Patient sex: F
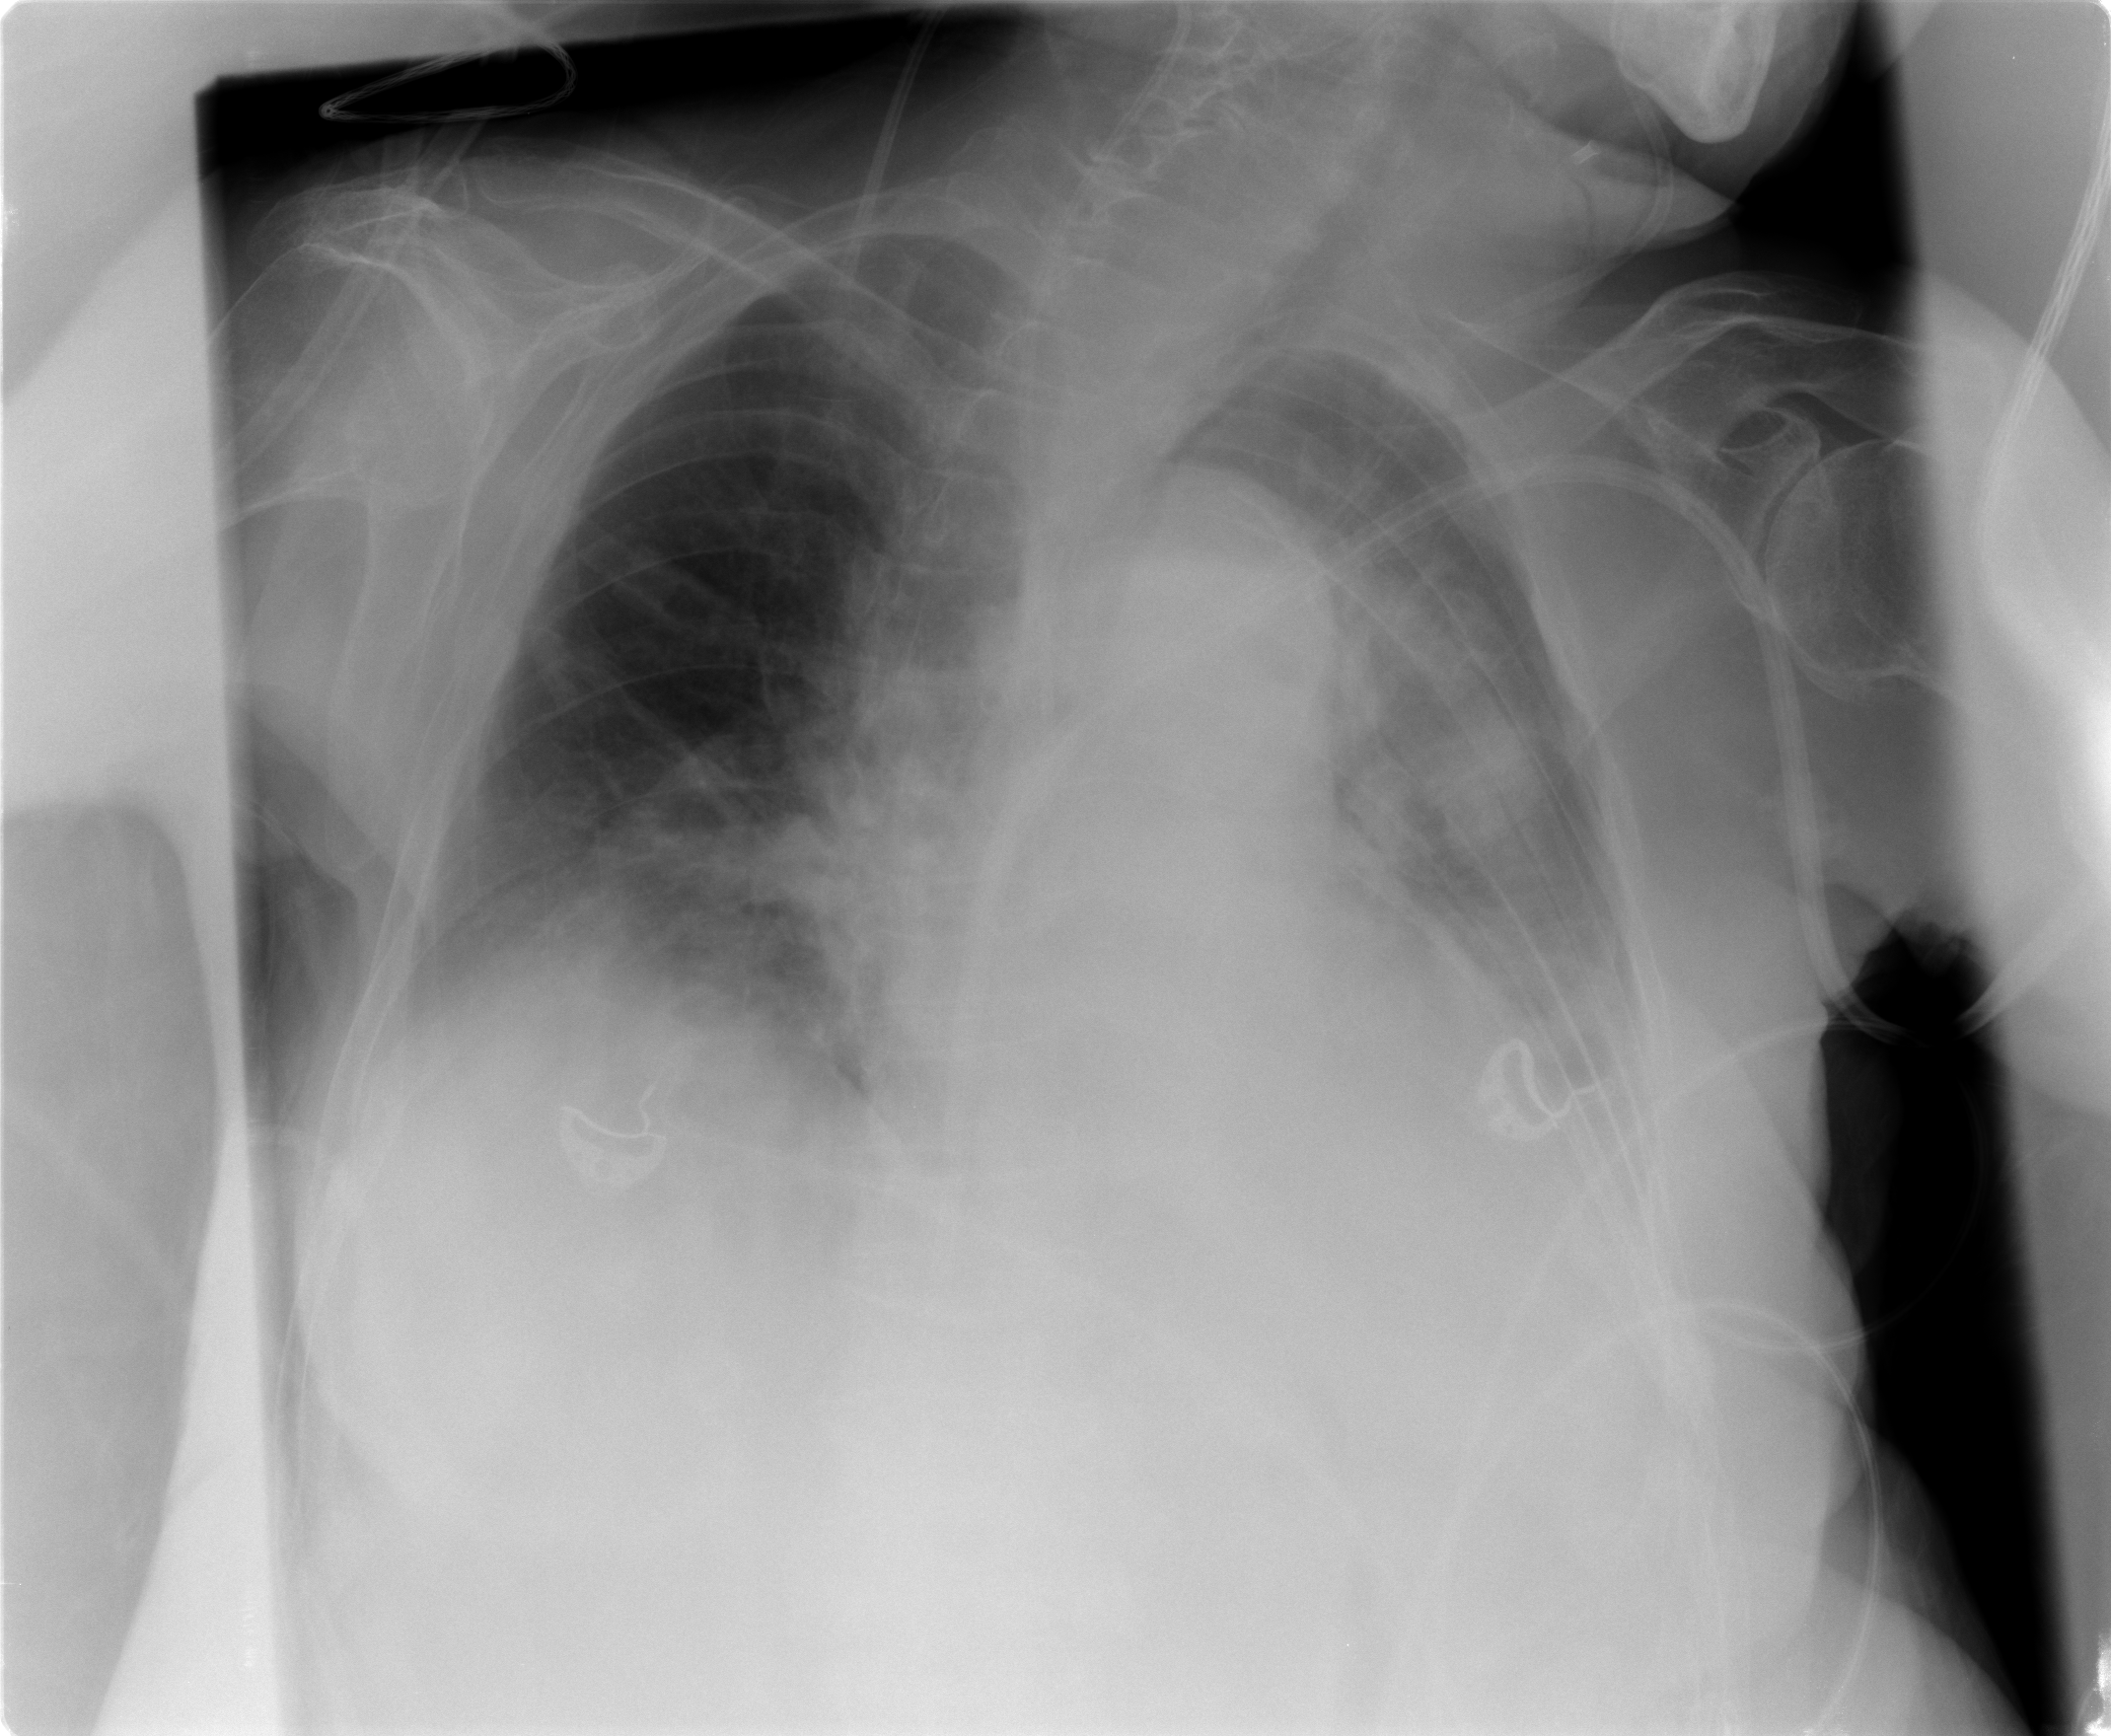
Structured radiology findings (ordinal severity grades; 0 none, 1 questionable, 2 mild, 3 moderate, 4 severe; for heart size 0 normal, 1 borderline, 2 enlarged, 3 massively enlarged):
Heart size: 2
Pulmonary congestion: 2
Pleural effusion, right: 2
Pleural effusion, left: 2
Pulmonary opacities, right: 0
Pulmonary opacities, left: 2
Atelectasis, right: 0
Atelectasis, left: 0